Field crop: maize
Growth stage: 2
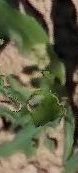
Species: maize